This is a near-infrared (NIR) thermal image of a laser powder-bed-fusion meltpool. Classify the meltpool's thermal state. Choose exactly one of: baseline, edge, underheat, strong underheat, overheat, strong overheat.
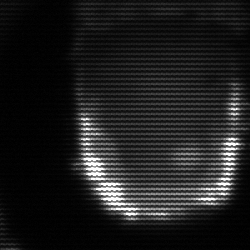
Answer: baseline